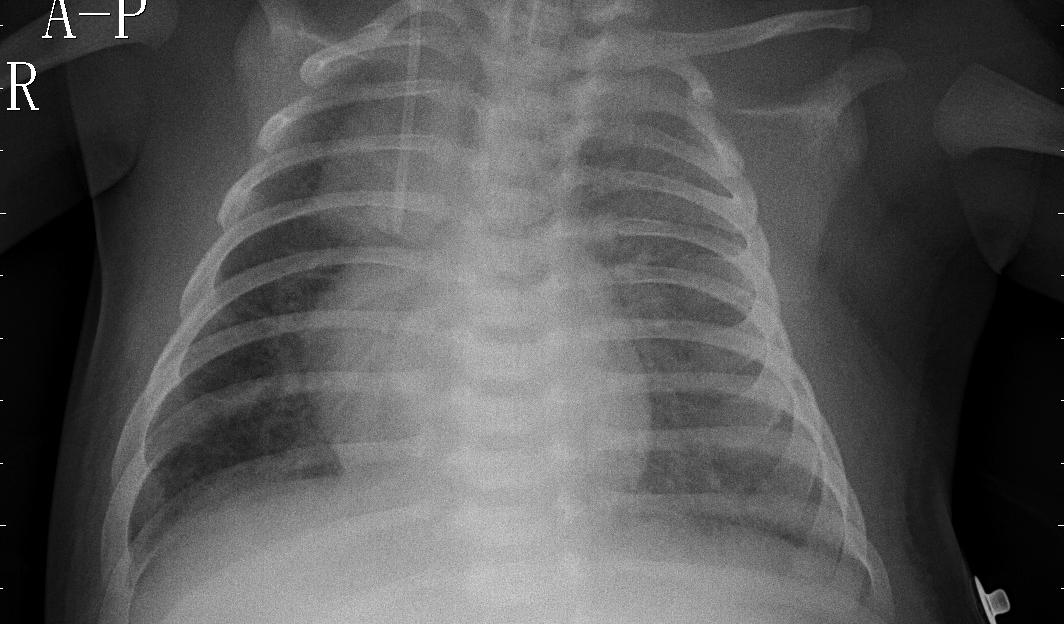
Diagnosis: PNEUMONIA